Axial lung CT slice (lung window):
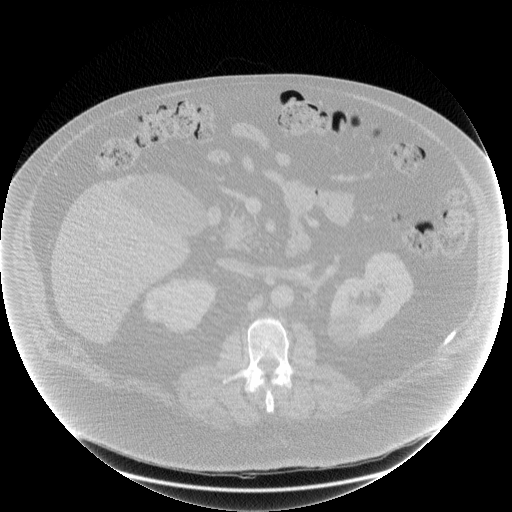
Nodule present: no